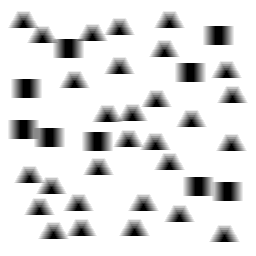
Squares: 9
Triangles: 29
Stars: 0
Total shapes: 38